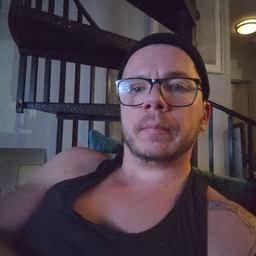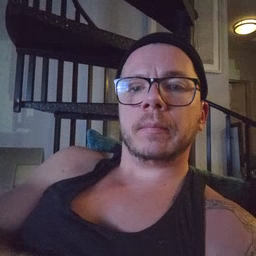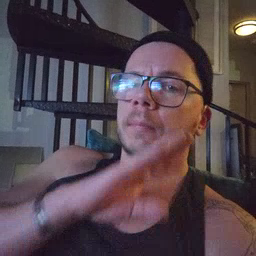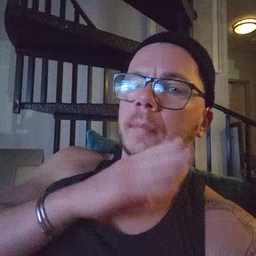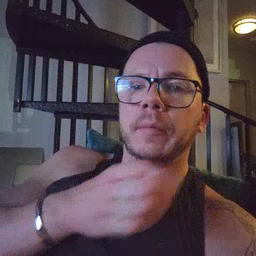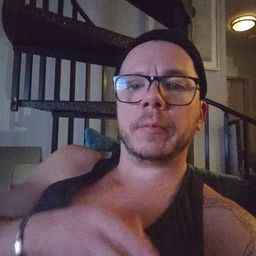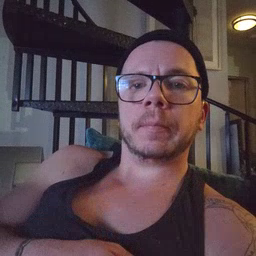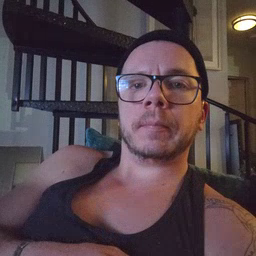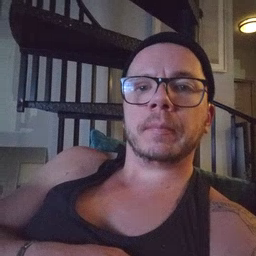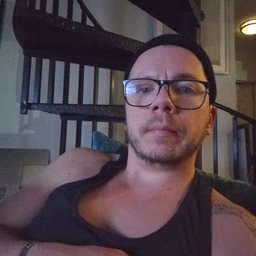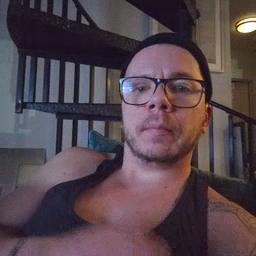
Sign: bedroom